Question: In my app all the views whose background is set to '@background="@android:color/white"' are showed properly on all the devices apart from Samsung Galaxy S3 mini. In this case all these views have a gray background set.

In this specific case the background of the LinearLayout containing the checkboxes should be white:
'''
<LinearLayout
android:id="@+id/ll_child1"
android:layout_width="fill_parent"
android:layout_height="wrap_content"
android:background="@android:color/white"
android:padding="10dp"
android:orientation="vertical" >
...
</LinearLayout>
'''
I tried to replace 'android:background="@android:color/white"' with 'android:background="#FFFFFF"', but the only working solution has be the one of creating a white_bg.xml into my drawable directory:
'''
<item android:bottom="0px">
<shape android:shape="rectangle" >
<solid android:color="@android:color/white" />
</shape>
</item>
'''
and changing the background setting to 'android:background="@drawable/white_bg"'.
Thought this solves my problem, changing all the layouts in my app is quite annoying, especially because this problem seems to affect in few devices only. I wonder if there's a more elegant solution to this.
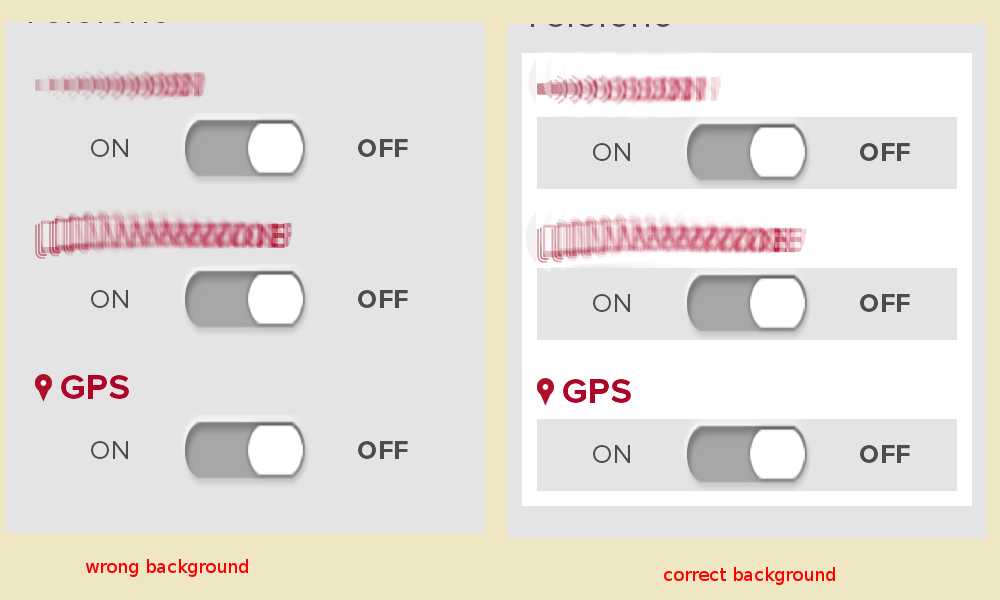
Answer: Change the "windowBackground" in AppTheme:
In "styles.xml"
'''
<style name="AppTheme" parent="Theme.Holo">
<item name="android:windowBackground">@color/white</item>
</style>
'''
And remove background attribute from your LinearLayout.
Of course make sure your activity using AppTheme as it's theme.
(also set @color/white value to "#ffffffff")